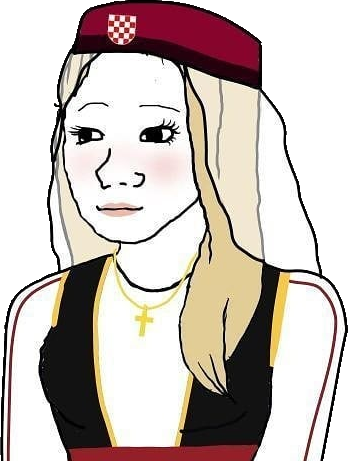
Label: 5_Trad_Wife